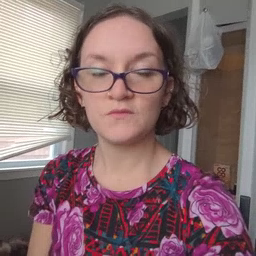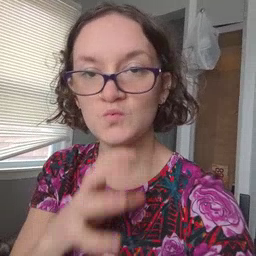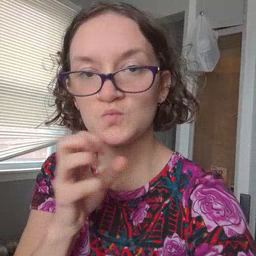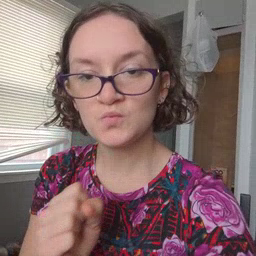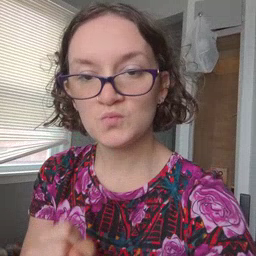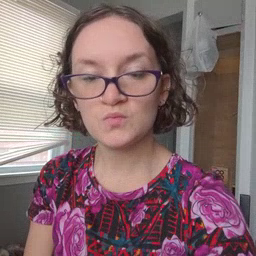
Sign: old